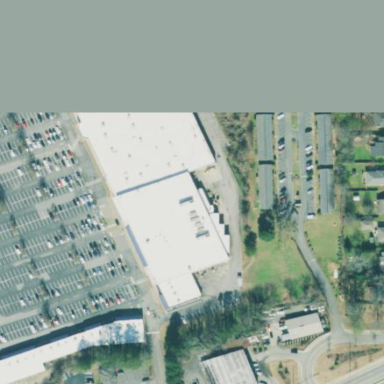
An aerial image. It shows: Retail building.